Question: I have created a python web app with this directory structure:
'''
# cd /usr/local/www/myapp
modules
layout
__init__.py
layout.py
packages
public
myapp.wsgi
'''
I have set my PYTHONPATH to:
'''
/usr/local/www/myapp/modules:/usr/local/www/myapp/packages
'''
In myapp.wsgi I try to do:
'''
import layout
'''
But I am getting Internal server error. Why?
This is my myapp.wsgi (if I remove the import layout line, it works):
'''
import sys
import wsgiref
import layout
def application(environ, start_response):
response_status = '200 OK'
response_body = 'Hello! '
response_headers = []
content_type = ('Content-type', 'text-plain')
content_length = ('Content-Length', str(len(response_body)))
response_headers.append(content_type)
response_headers.append(content_length)
start_response(response_status, response_headers)
return [response_body]
'''
Full error message I am getting:
'''
Internal Server Error
The server encountered an internal error or misconfiguration and was unable to complete your request.
Please contact the server administrator, webmaster@example.com and inform them of the time the error occurred, and anything you might have done that may have caused the error.
More information about this error may be available in the server error log.
'''
My virtualhost configuration:
'''
<VirtualHost *:80>
ServerName localhost
ServerAlias localhost
ServerAdmin webmaster@example.com
DocumentRoot /usr/local/www/myapp/public
<Directory /usr/local/www/myapp/public>
Order allow,deny
Allow from all
</Directory>
WSGIScriptAlias / /usr/local/www/myapp/myapp.wsgi
<Directory /usr/local/www/myapp>
Order allow,deny
Allow from all
</Directory>
</VirtualHost>
'''
Error from /var/log/httpd-error.log:
'''
[Fri Jan 20 15:31:03 2012] [error] [client 192.168.201.123] mod_wsgi (pid=1725): Target WSGI script '/usr/local/www/myapp/myapp.wsgi' cannot be loaded as Python module.
[Fri Jan 20 15:31:03 2012] [error] [client 192.168.201.123] mod_wsgi (pid=1725): Exception occurred processing WSGI script '/usr/local/www/myapp/myapp.wsgi'.
[Fri Jan 20 15:31:03 2012] [error] [client 192.168.201.123] Traceback (most recent call last):
[Fri Jan 20 15:31:03 2012] [error] [client 192.168.201.123] File "/usr/local/www/myapp/myapp.wsgi", line 3, in <module>
[Fri Jan 20 15:31:03 2012] [error] [client 192.168.201.123] import layout
[Fri Jan 20 15:31:03 2012] [error] [client 192.168.201.123] ImportError: No module named layout
'''
Output of print sys.path:

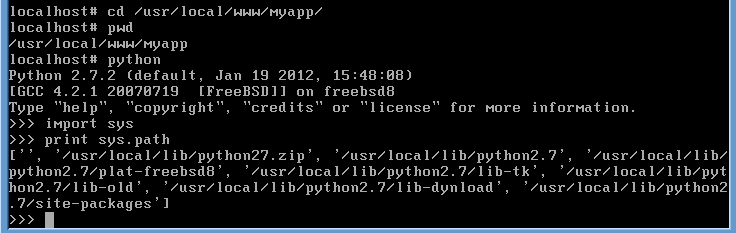
Answer: First try:
'''
python /usr/local/www/myapp/myapp.wsgi
'''
Does it load correctly?
If yes, then probably you have some environment (in '~/.bashrc' or such) which is needed for your app. Try::
'''
# to wipe-out extra env
env -i bash
# try again
python /usr/local/www/myapp/myapp.wsgi
'''
Verify you use same python in your shell as the one used by apache WSGI.
If your 'myapp.wsgi' need any extra env to load correctly, then you can do one of:
- <URL>-
To set in in your WSGI code, here is the example code.
'''
import os, sys
EXTRA_DIR = os.path.realpath(os.path.join(os.path.dirname(__file__), '..', '..'))
if EXTRA_DIR not in sys.path:
sys.path.append(EXTRA_DIR)
'''
Put in in the beginning of your myapp.wsgi file.